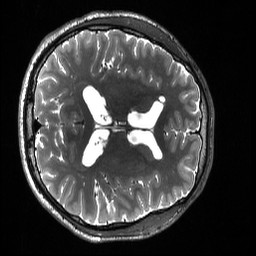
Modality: T2w
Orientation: axial
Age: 24
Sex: male